Question: I have a very strange issue. I am not able to run a windows azure application which has a WCF service and mschart in it.
Following are the steps to reproduce the error:
1) Create a new windowsazureapplication with a blank asp.net webrole
2) Now add a new WCfService
3) run to check it runs ok
4) now in one of the pages include mschart, and open the design of the page to make sure the webconfig is changed to use the mschart.
5) now try to run the project.
I am getting error message like this one:

Is this a problem with windows azure or am I doing somthing wrong?
FYI: This is not my first project on windows azure.
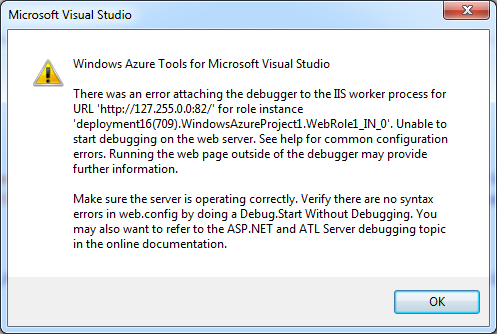
Answer: I think I have found the solution. You just need to add the following in your web.config inside system.webserver section:
'''
<validation validateIntegratedModeConfiguration="false"/>
'''
The final system.webserver looks like as below:
'''
<system.webServer>
<modules runAllManagedModulesForAllRequests="true" />
<handlers>
<remove name="ChartImageHandler" />
<add name="ChartImageHandler" preCondition="integratedMode" verb="GET,HEAD,POST"
path="ChartImg.axd" type="System.Web.UI.DataVisualization.Charting.ChartHttpHandler, System.Web.DataVisualization, Version=4.0.0.0, Culture=neutral, PublicKeyToken=31bf3856ad364e35" />
</handlers>
<validation validateIntegratedModeConfiguration="false"/>
</system.webServer>
'''
After adding above, I did not see the problem at all.